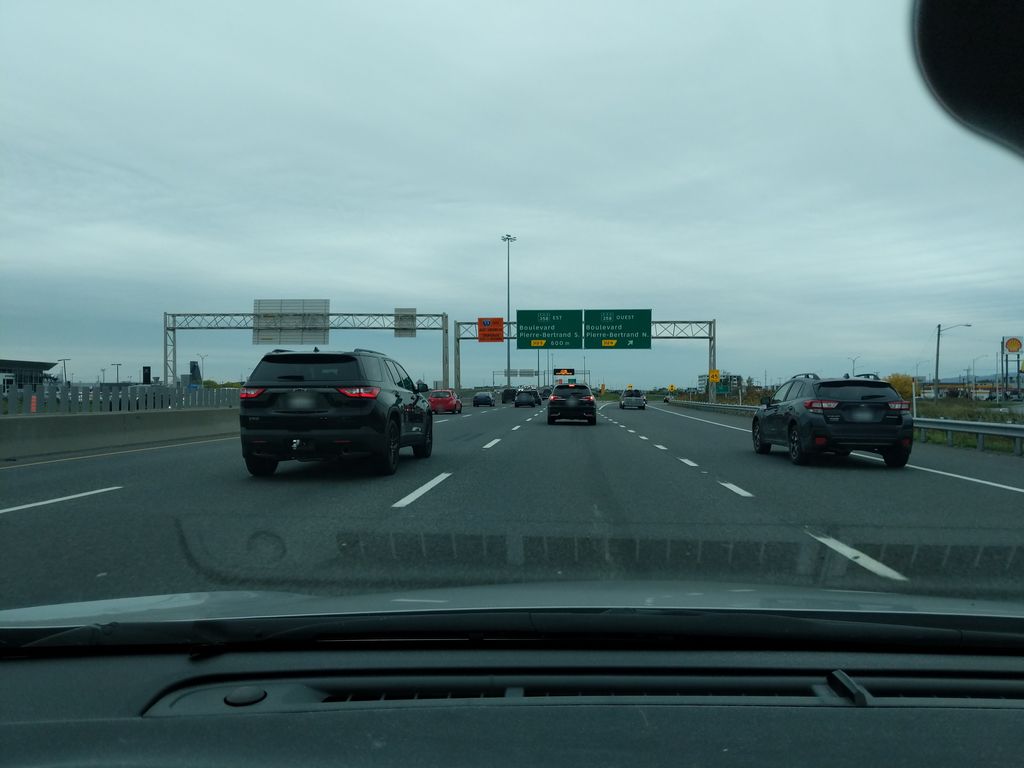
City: quebec_city